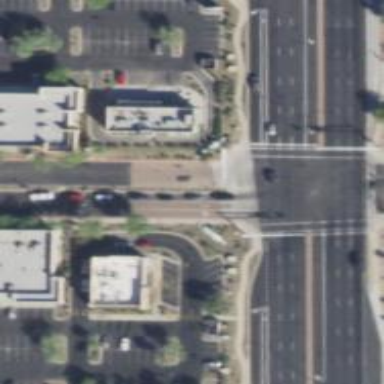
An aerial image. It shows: Solid stop line on the road.